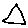
Label: triangle